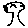
Label: tree